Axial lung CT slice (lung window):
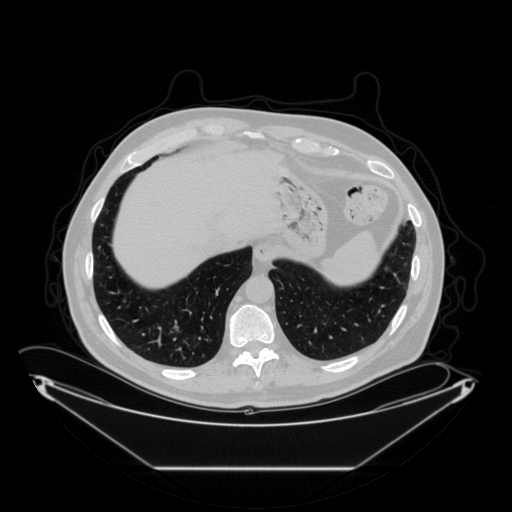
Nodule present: no